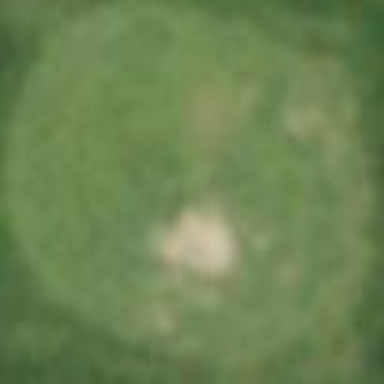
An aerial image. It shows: Golf tee on grass surface.